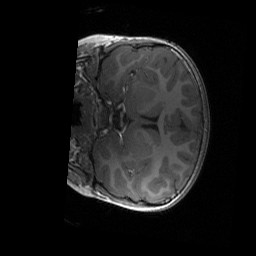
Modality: T1w
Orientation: coronal
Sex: female
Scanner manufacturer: siemens
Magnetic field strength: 3 T
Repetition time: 1.9 s
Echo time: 0.00243 s